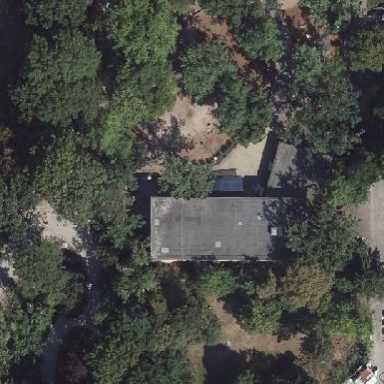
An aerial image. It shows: School building.